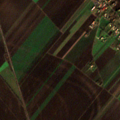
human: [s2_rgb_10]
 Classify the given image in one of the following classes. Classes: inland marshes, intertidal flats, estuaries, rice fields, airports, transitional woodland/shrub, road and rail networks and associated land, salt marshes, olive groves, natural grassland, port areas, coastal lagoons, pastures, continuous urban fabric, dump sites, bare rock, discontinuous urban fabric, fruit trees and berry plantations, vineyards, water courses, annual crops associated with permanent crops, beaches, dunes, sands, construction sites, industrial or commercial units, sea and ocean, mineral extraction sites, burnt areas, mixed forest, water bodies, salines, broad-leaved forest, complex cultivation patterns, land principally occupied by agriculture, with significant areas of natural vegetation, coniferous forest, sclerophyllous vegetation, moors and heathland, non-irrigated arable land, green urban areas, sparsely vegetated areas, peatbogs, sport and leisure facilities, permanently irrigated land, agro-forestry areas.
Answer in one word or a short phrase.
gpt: discontinuous urban fabric, non-irrigated arable land